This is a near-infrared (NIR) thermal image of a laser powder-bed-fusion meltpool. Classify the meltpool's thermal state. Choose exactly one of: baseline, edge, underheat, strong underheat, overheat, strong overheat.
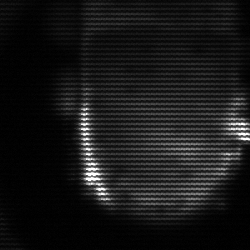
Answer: baseline